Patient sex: F
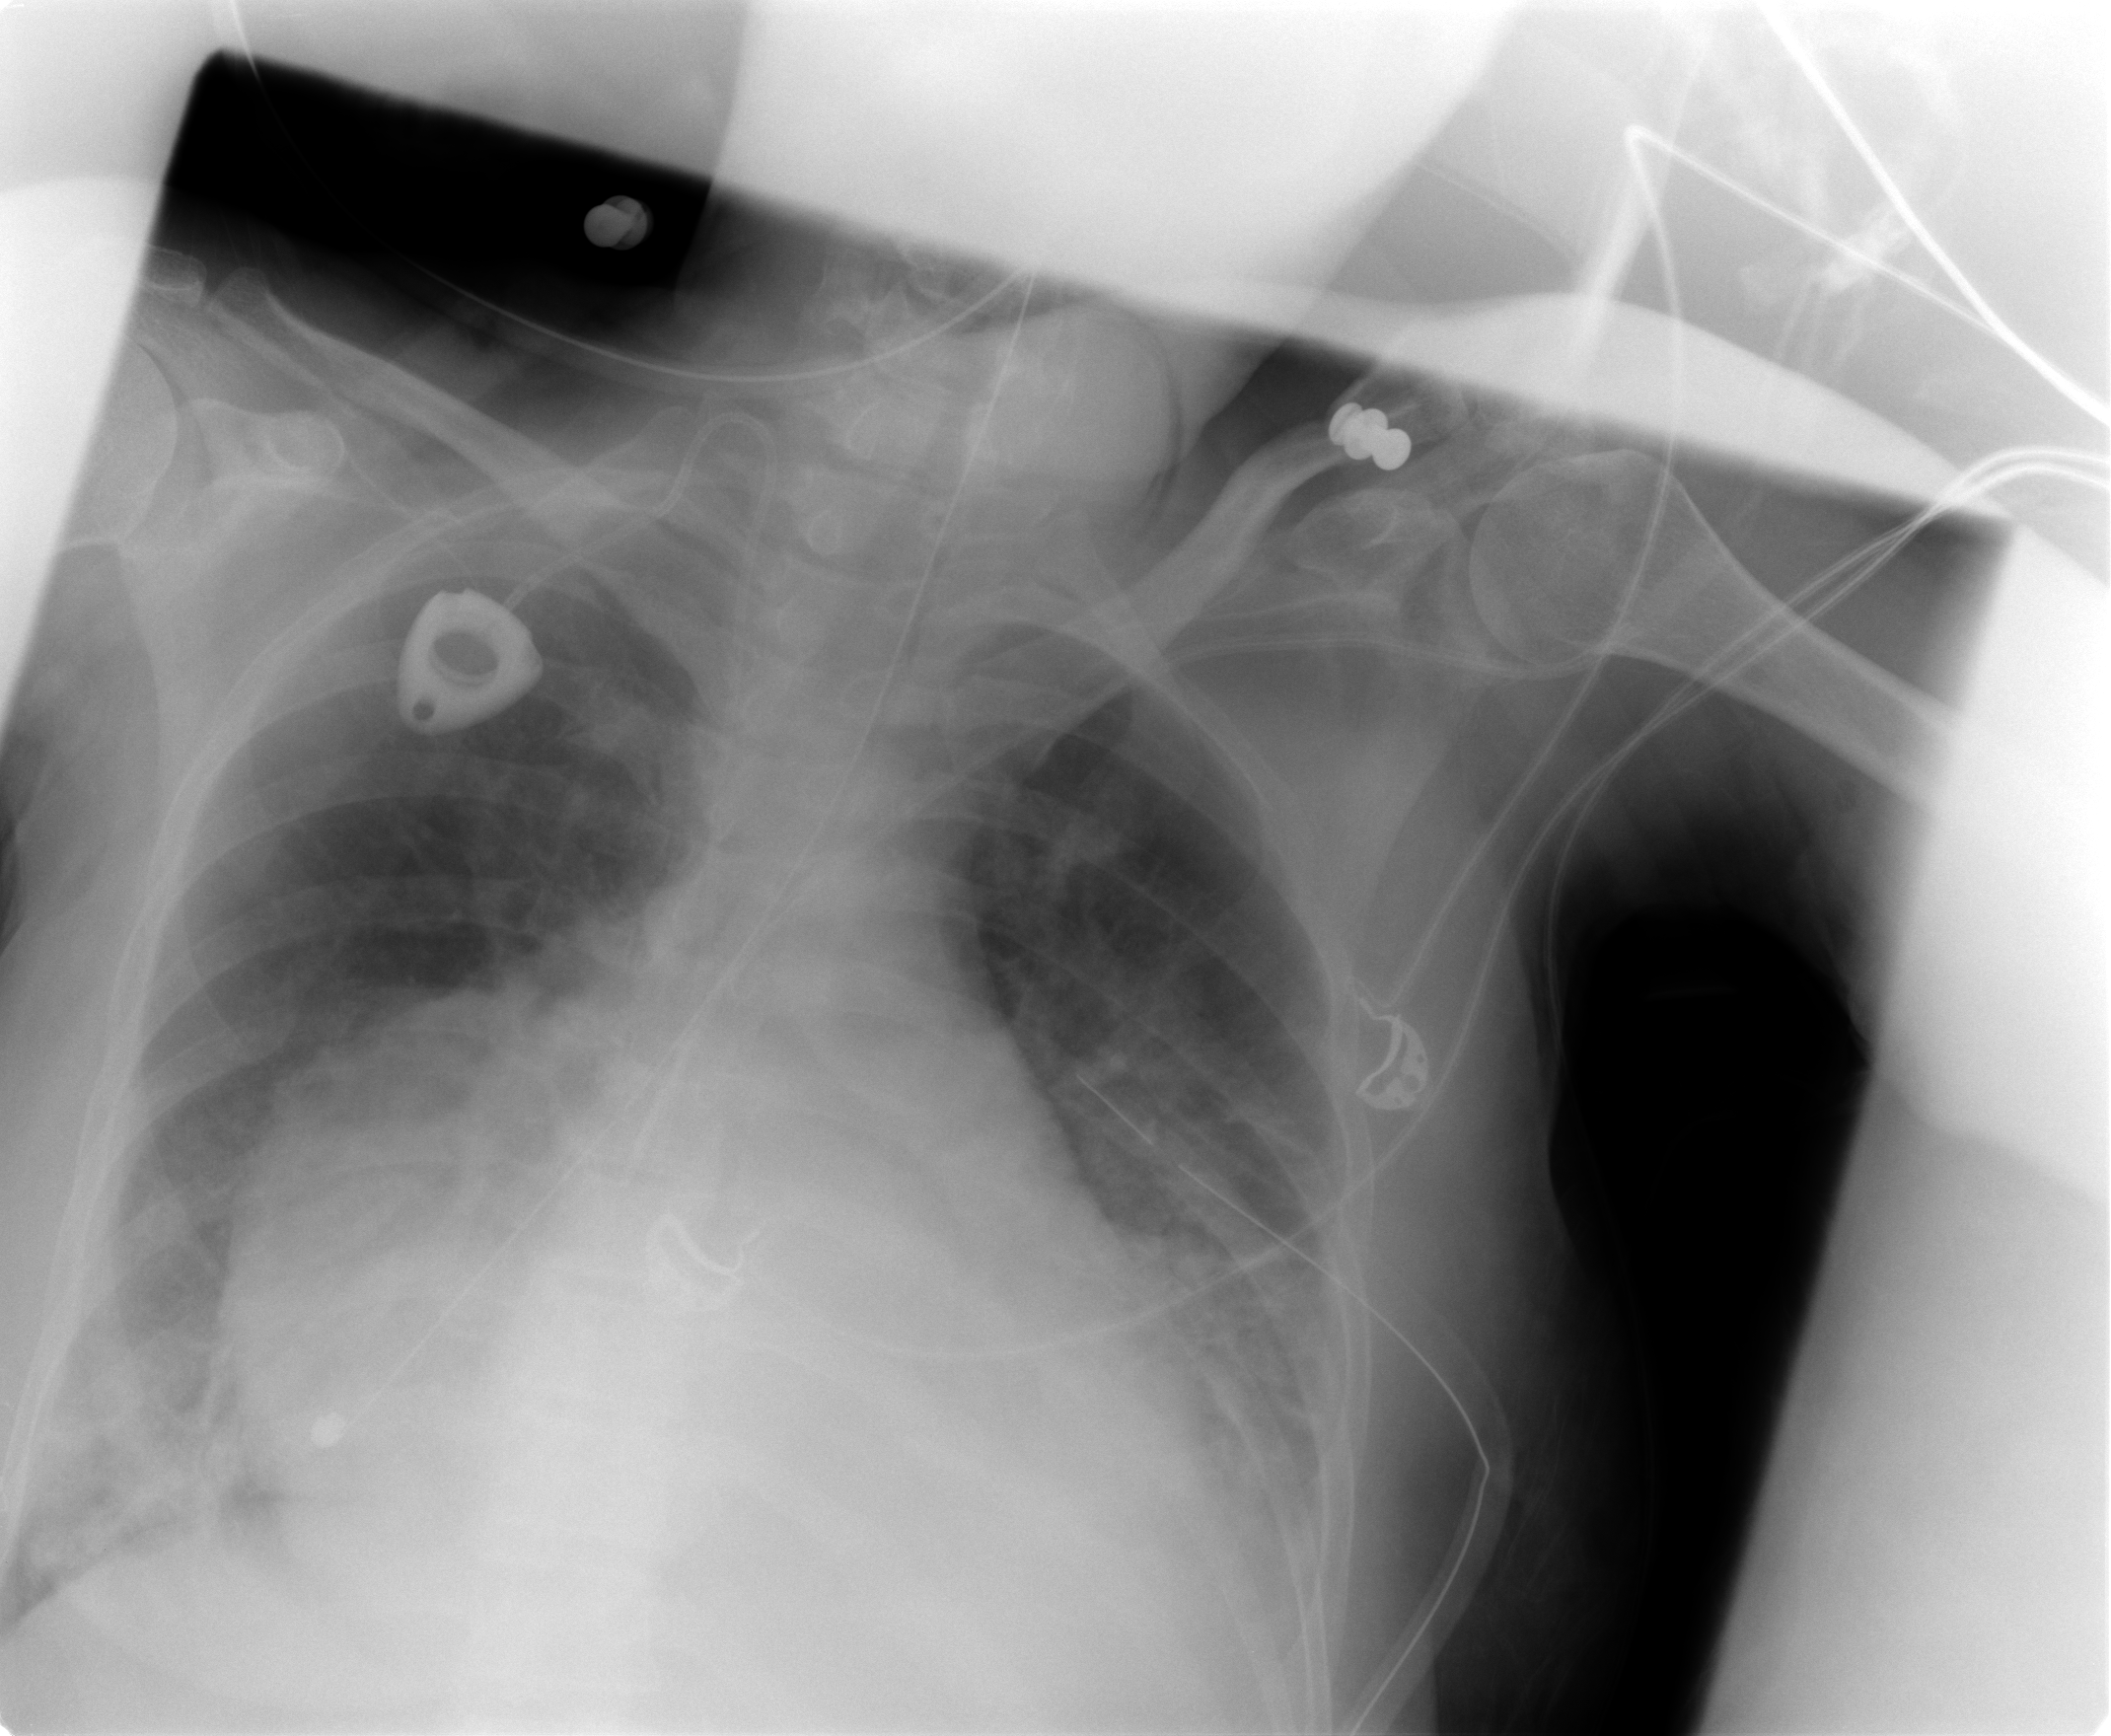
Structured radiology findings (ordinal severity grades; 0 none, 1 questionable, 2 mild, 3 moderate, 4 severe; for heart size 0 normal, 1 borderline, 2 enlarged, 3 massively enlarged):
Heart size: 3
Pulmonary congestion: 2
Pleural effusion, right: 0
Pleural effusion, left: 1
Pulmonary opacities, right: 3
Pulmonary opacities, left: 3
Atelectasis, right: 2
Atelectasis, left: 2